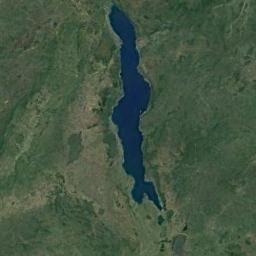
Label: lake